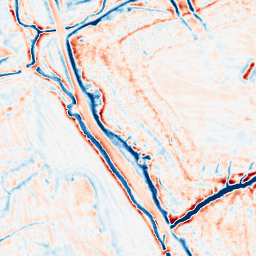
Category: edge_preserving
Decomposition family: bilateral
Decomposition parameters: d: 15
sigma_color: 75
sigma_space: 150
Upsampling method: sinc_hamming
Upsampling parameters: scale: 2
kernel_size: 4
Upsampling scale: 2